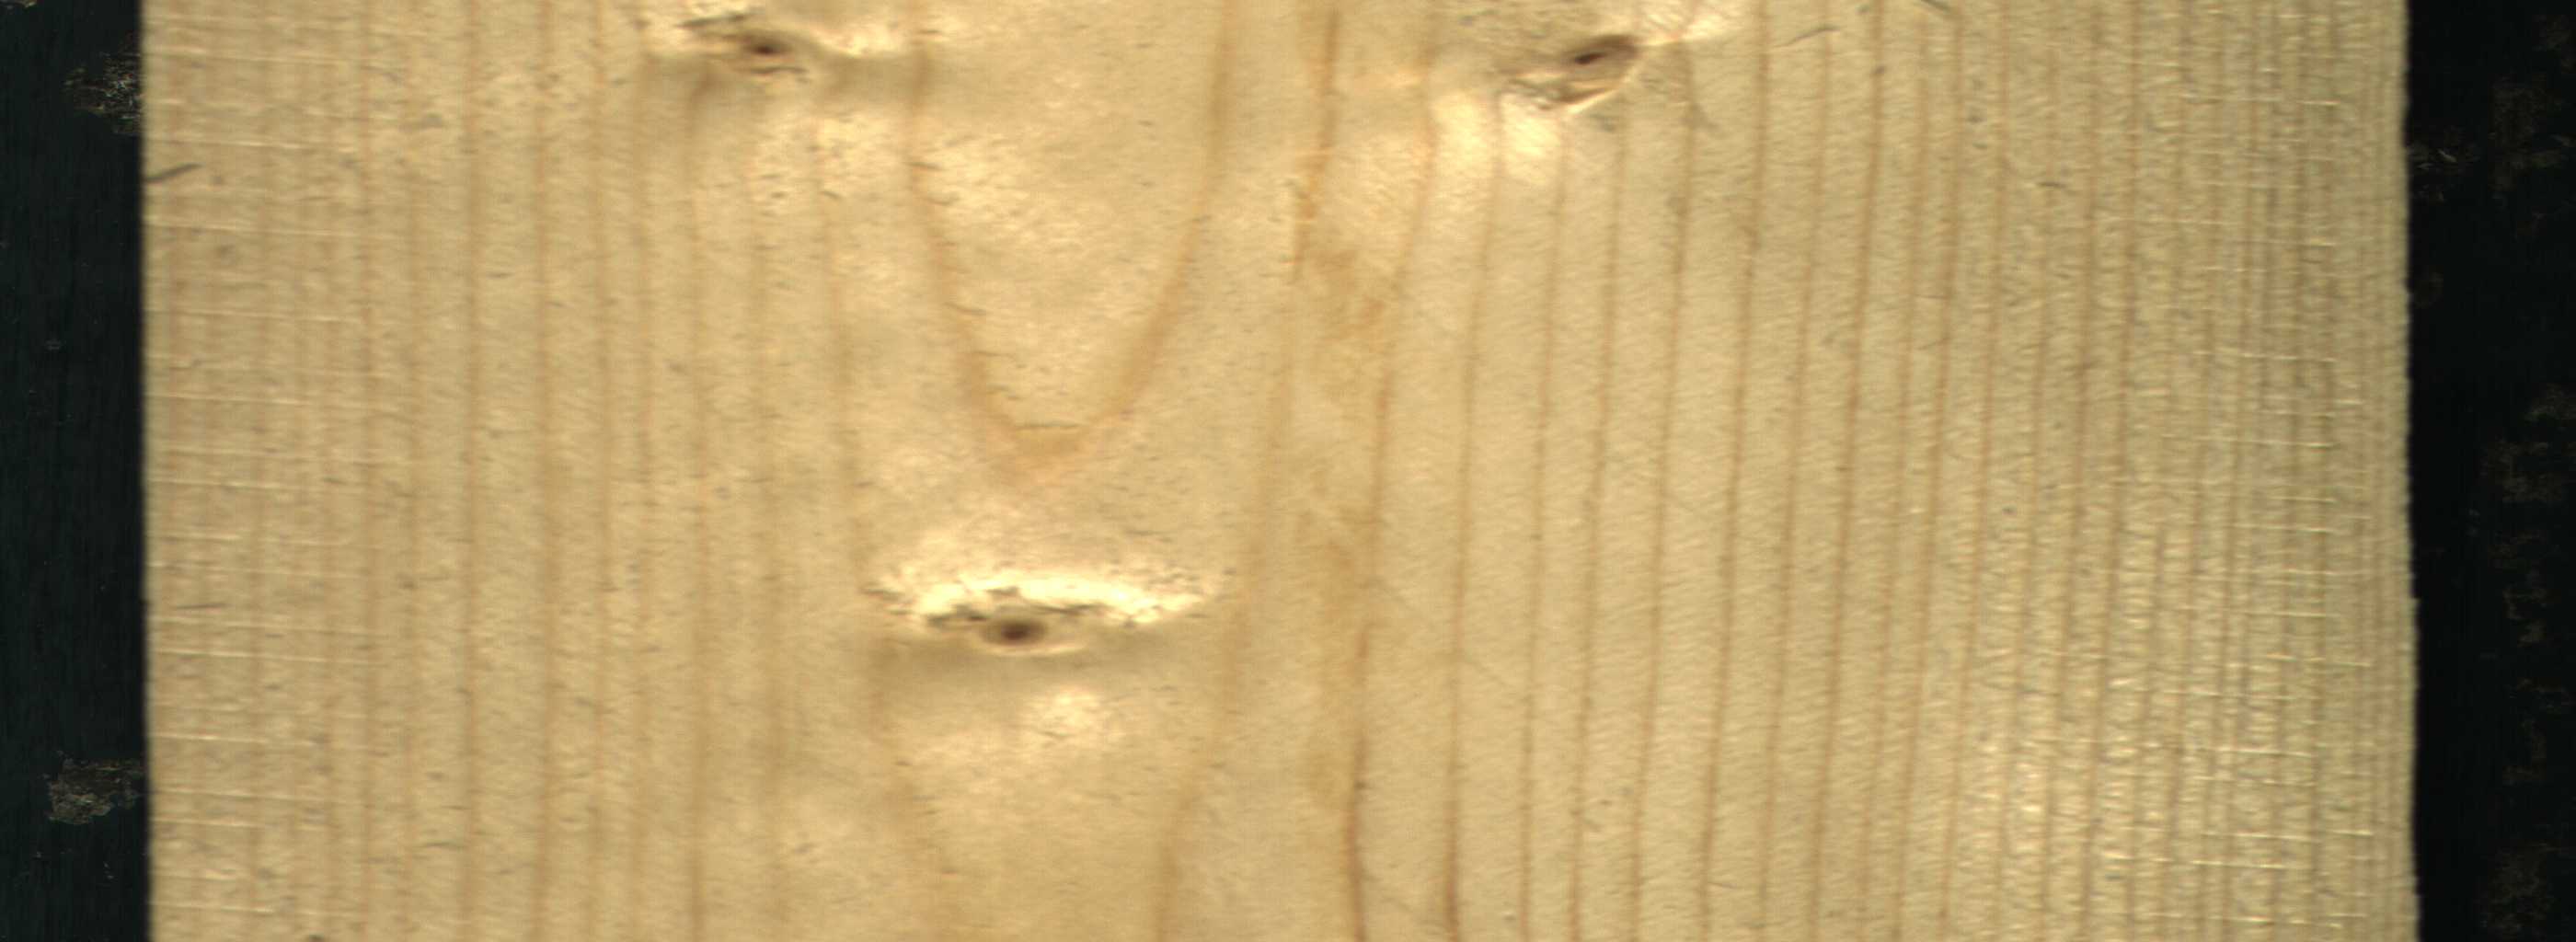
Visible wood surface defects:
Live_Knot
Live_Knot
Live_Knot